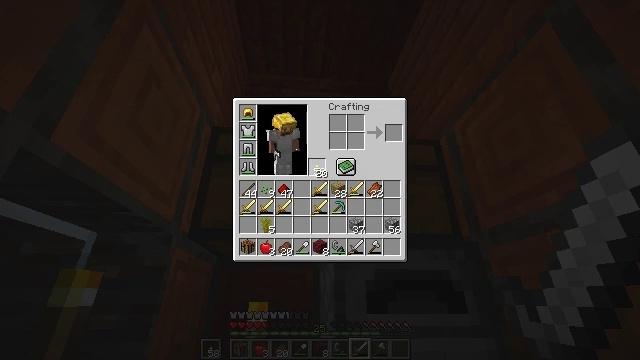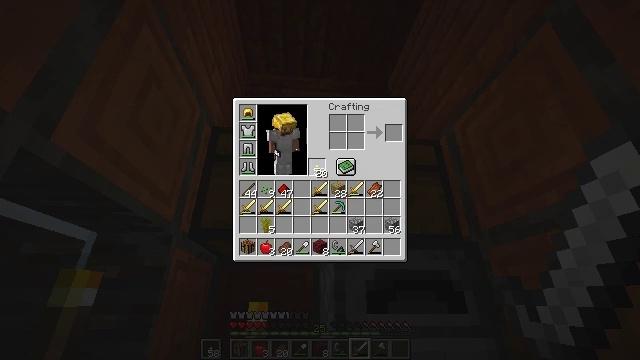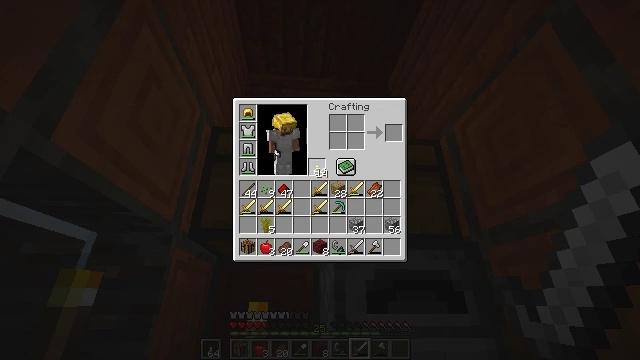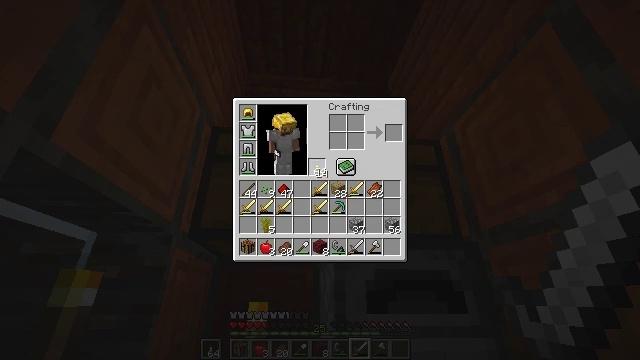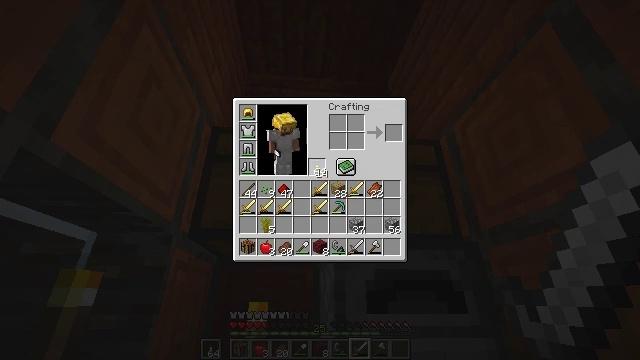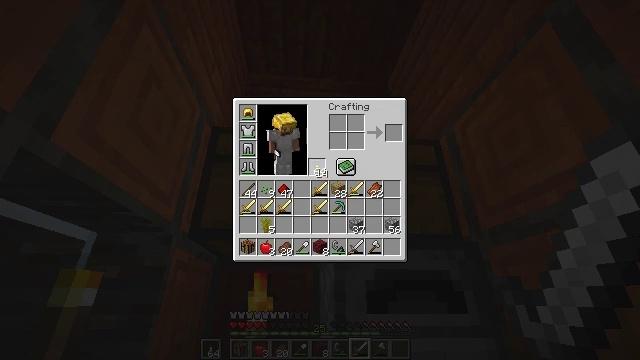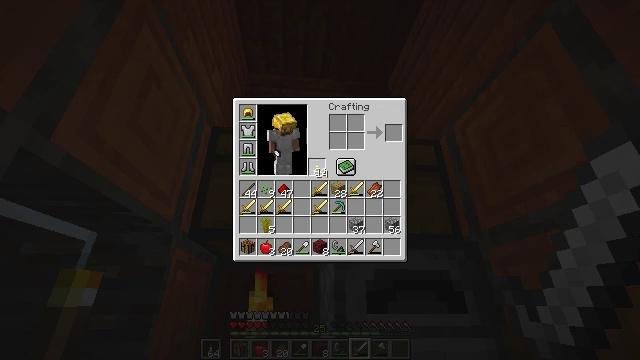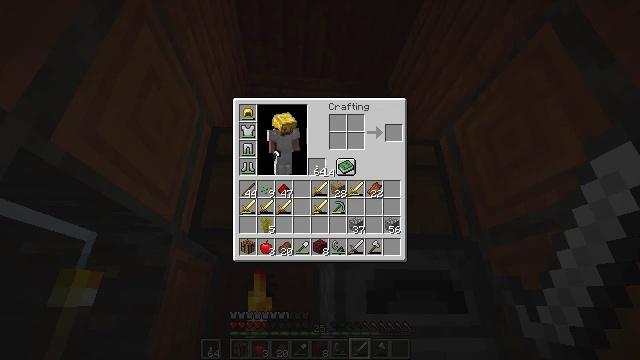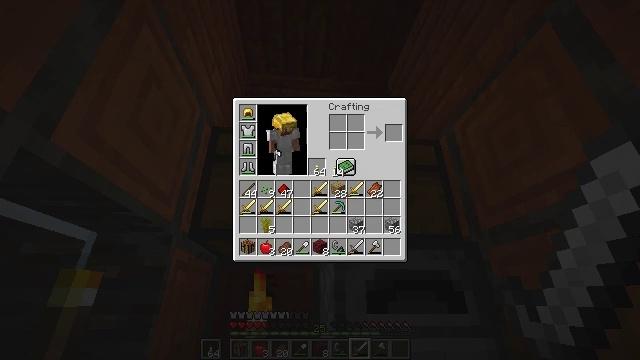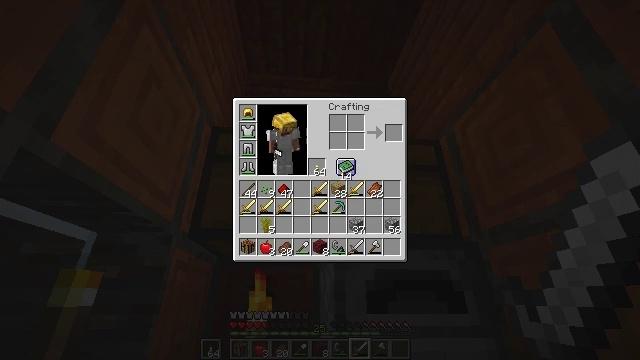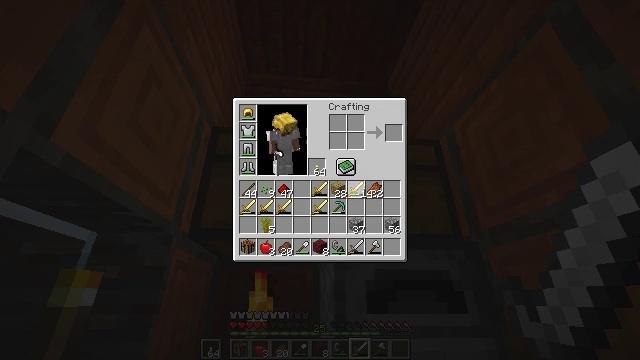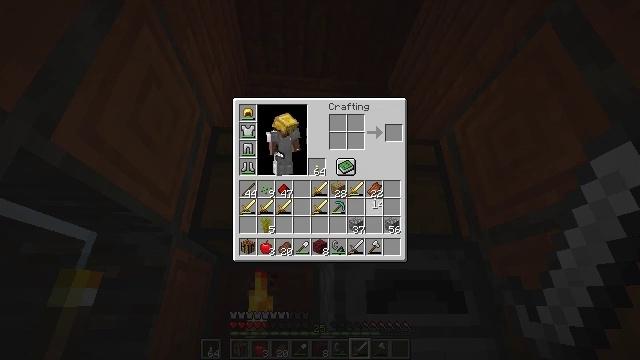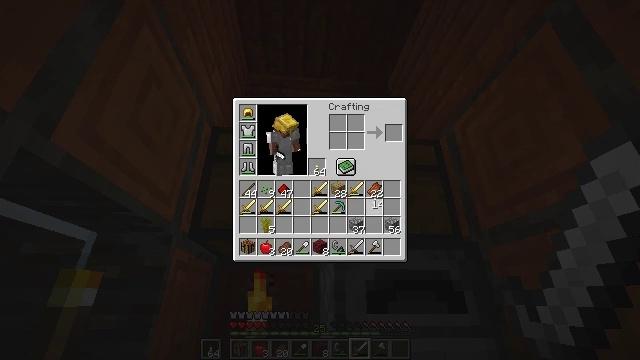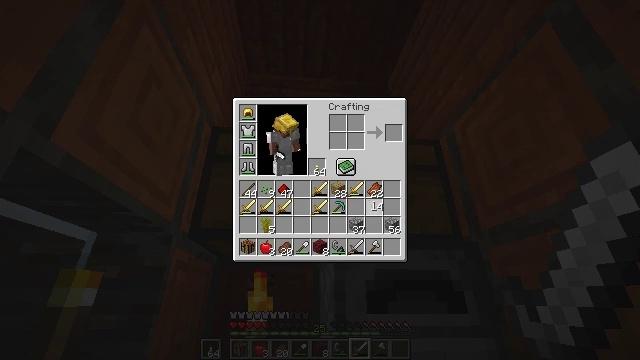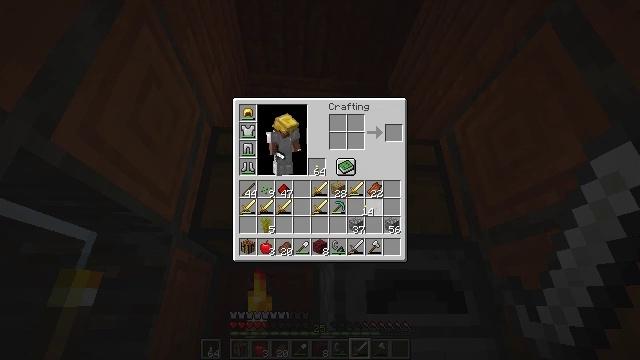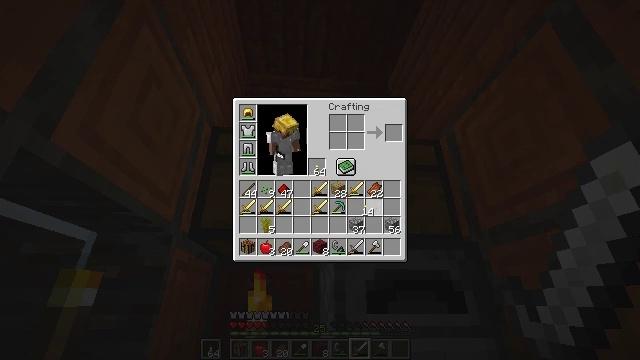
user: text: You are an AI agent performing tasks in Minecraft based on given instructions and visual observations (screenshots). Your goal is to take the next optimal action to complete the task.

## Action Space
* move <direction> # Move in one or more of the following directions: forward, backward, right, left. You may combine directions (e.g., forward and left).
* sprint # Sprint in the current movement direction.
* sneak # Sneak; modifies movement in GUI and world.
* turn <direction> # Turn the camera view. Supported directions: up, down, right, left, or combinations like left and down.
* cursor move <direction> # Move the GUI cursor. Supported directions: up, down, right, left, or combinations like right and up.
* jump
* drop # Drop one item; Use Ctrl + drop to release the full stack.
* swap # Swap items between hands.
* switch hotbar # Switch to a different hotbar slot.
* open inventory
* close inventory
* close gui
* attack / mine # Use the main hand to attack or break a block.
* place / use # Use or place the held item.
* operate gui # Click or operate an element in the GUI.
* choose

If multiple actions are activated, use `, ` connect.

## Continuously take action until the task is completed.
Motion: motion action
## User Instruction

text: Craft a powerful diamond sword.
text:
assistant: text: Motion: operate gui
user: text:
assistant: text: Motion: no_op
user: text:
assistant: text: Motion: no_op
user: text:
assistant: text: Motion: no_op
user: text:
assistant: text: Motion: no_op
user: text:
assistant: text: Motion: no_op
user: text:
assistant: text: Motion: cursor move right
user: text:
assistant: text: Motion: cursor move right
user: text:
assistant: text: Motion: cursor move right
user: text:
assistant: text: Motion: cursor move right and down
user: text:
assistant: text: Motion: cursor move right and down
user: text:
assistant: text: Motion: no_op
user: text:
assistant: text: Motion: no_op
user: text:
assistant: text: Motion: cursor move left
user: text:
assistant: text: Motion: no_op
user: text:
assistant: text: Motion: no_op
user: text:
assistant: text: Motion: no_op
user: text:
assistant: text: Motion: cursor move left and up
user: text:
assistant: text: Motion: cursor move left and up
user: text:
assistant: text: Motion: cursor move left and up
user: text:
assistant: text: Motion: no_op
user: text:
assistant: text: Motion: no_op
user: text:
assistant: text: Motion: no_op
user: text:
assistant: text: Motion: cursor move right and down
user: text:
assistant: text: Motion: cursor move right
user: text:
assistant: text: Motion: no_op
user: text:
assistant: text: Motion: no_op
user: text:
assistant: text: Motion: no_op
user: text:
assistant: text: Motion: no_op
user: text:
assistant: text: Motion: no_op